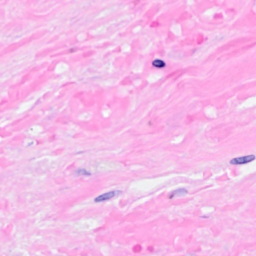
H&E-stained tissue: Breast